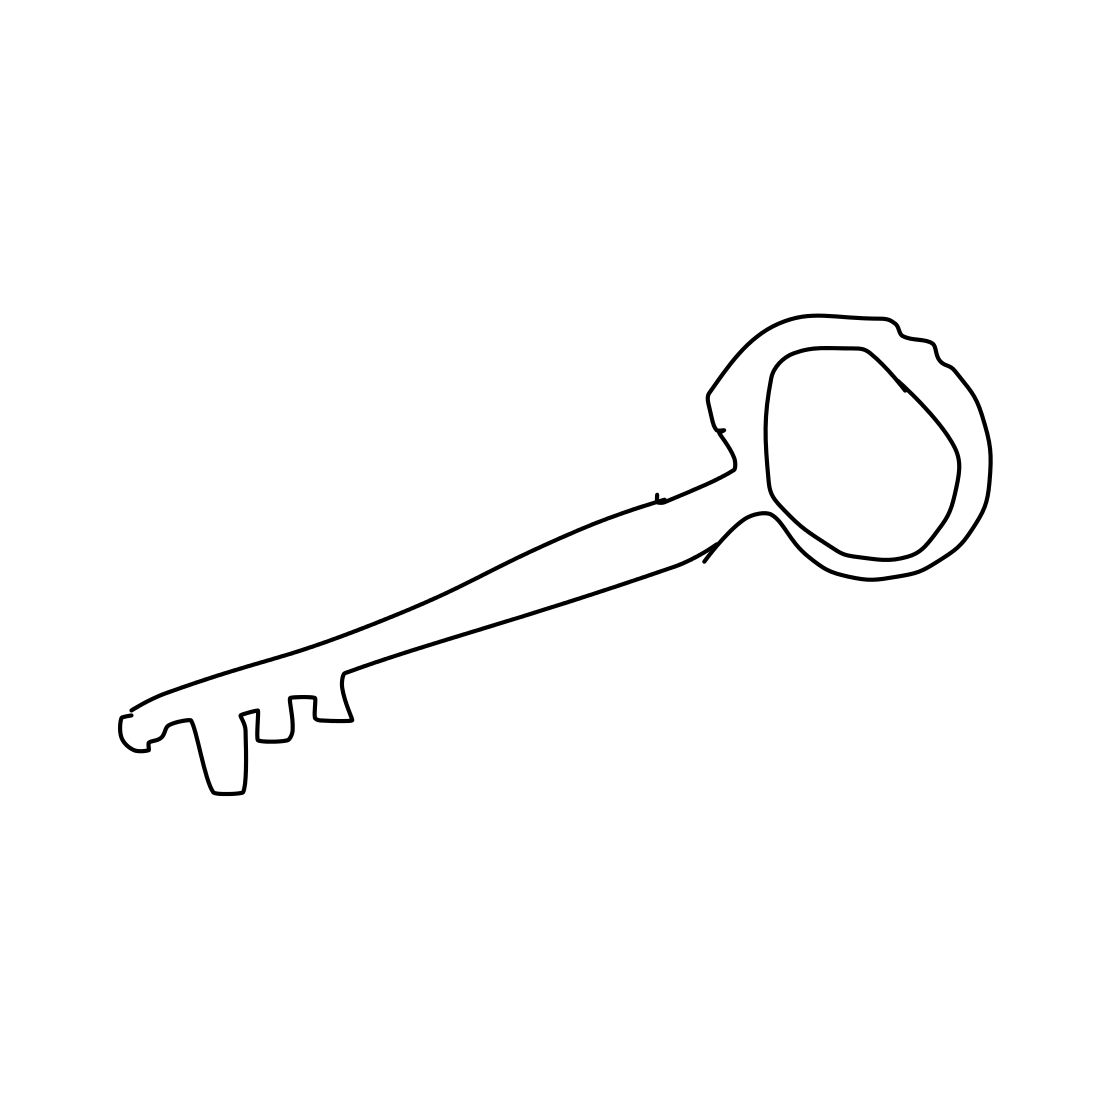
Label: key